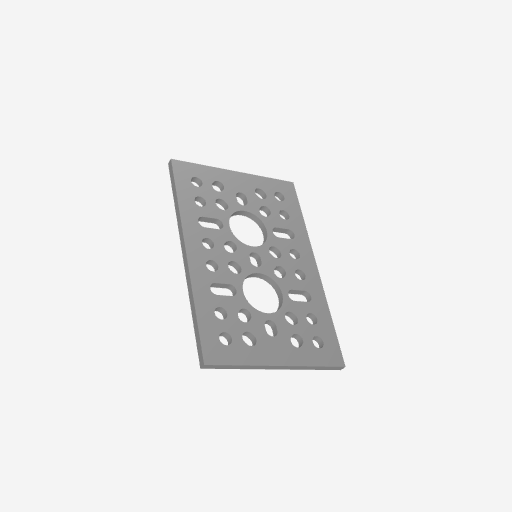
Part: PatternPlate1x2H